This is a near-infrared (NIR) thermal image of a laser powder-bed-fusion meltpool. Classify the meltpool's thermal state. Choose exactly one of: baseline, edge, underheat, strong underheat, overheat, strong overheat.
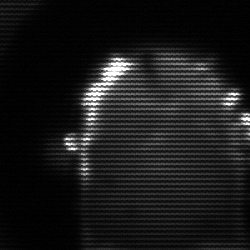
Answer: baseline